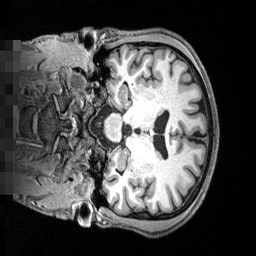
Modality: T1w
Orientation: coronal
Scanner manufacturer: siemens
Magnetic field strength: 3 T
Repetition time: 2.4 s
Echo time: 0.00256 s